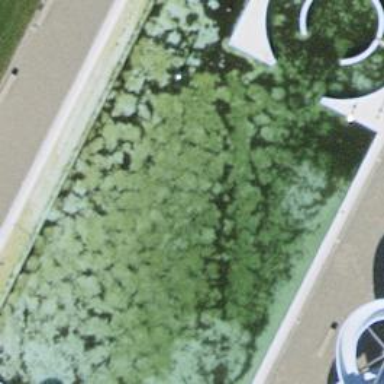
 perfect for swimming and other water activities."